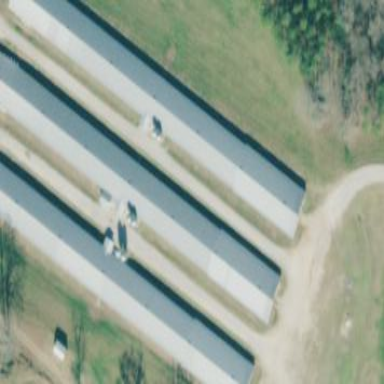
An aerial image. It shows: Poultry farmyard is depicted in the image.